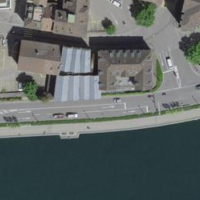
EUNIS habitat code: 15
Species observed at this site:
Certhia brachydactyla
Corvus corone
Motacilla cinerea
Cyanistes caeruleus
Fulica atra
Anas platyrhynchos
Troglodytes troglodytes
Dendrocopos major
Fringilla coelebs
Regulus ignicapilla
Passer domesticus
Spinus spinus
Turdus merula
Chroicocephalus ridibundus
Phalacrocorax carbo
Larus michahellis
Geranium sanguineum
Parus major
Erithacus rubecula
Mergus merganser
Pica pica
Columba livia